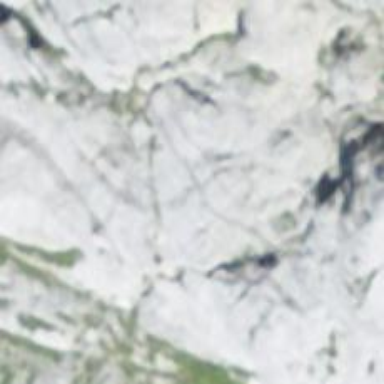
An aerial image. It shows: Natural cliff.